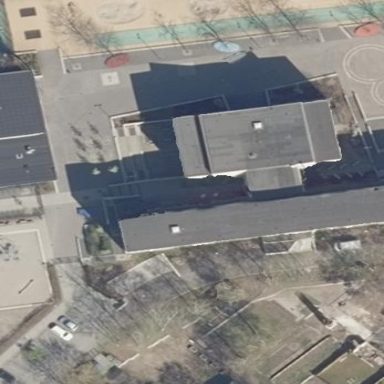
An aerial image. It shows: School.